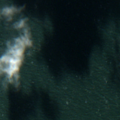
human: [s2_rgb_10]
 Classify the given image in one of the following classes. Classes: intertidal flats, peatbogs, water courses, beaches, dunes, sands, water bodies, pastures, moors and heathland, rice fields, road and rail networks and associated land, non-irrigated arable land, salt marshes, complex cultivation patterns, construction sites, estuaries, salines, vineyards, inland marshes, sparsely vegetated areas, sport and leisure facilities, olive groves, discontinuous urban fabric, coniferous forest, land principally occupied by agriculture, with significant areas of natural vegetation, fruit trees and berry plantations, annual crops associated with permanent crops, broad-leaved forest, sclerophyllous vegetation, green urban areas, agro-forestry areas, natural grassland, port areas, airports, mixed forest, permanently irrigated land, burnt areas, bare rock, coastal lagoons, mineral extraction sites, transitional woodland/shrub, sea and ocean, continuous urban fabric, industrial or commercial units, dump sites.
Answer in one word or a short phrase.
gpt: sea and ocean